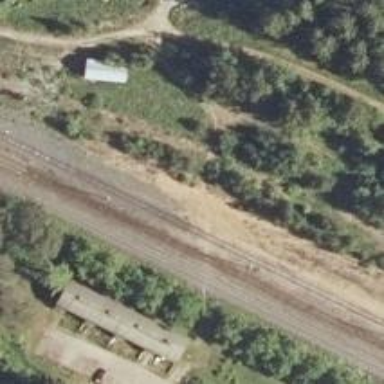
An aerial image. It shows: Wedge used for railway derailment.